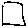
Label: square